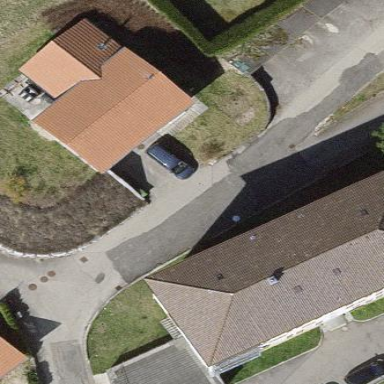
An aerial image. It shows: Simple and straightforward house.